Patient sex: M
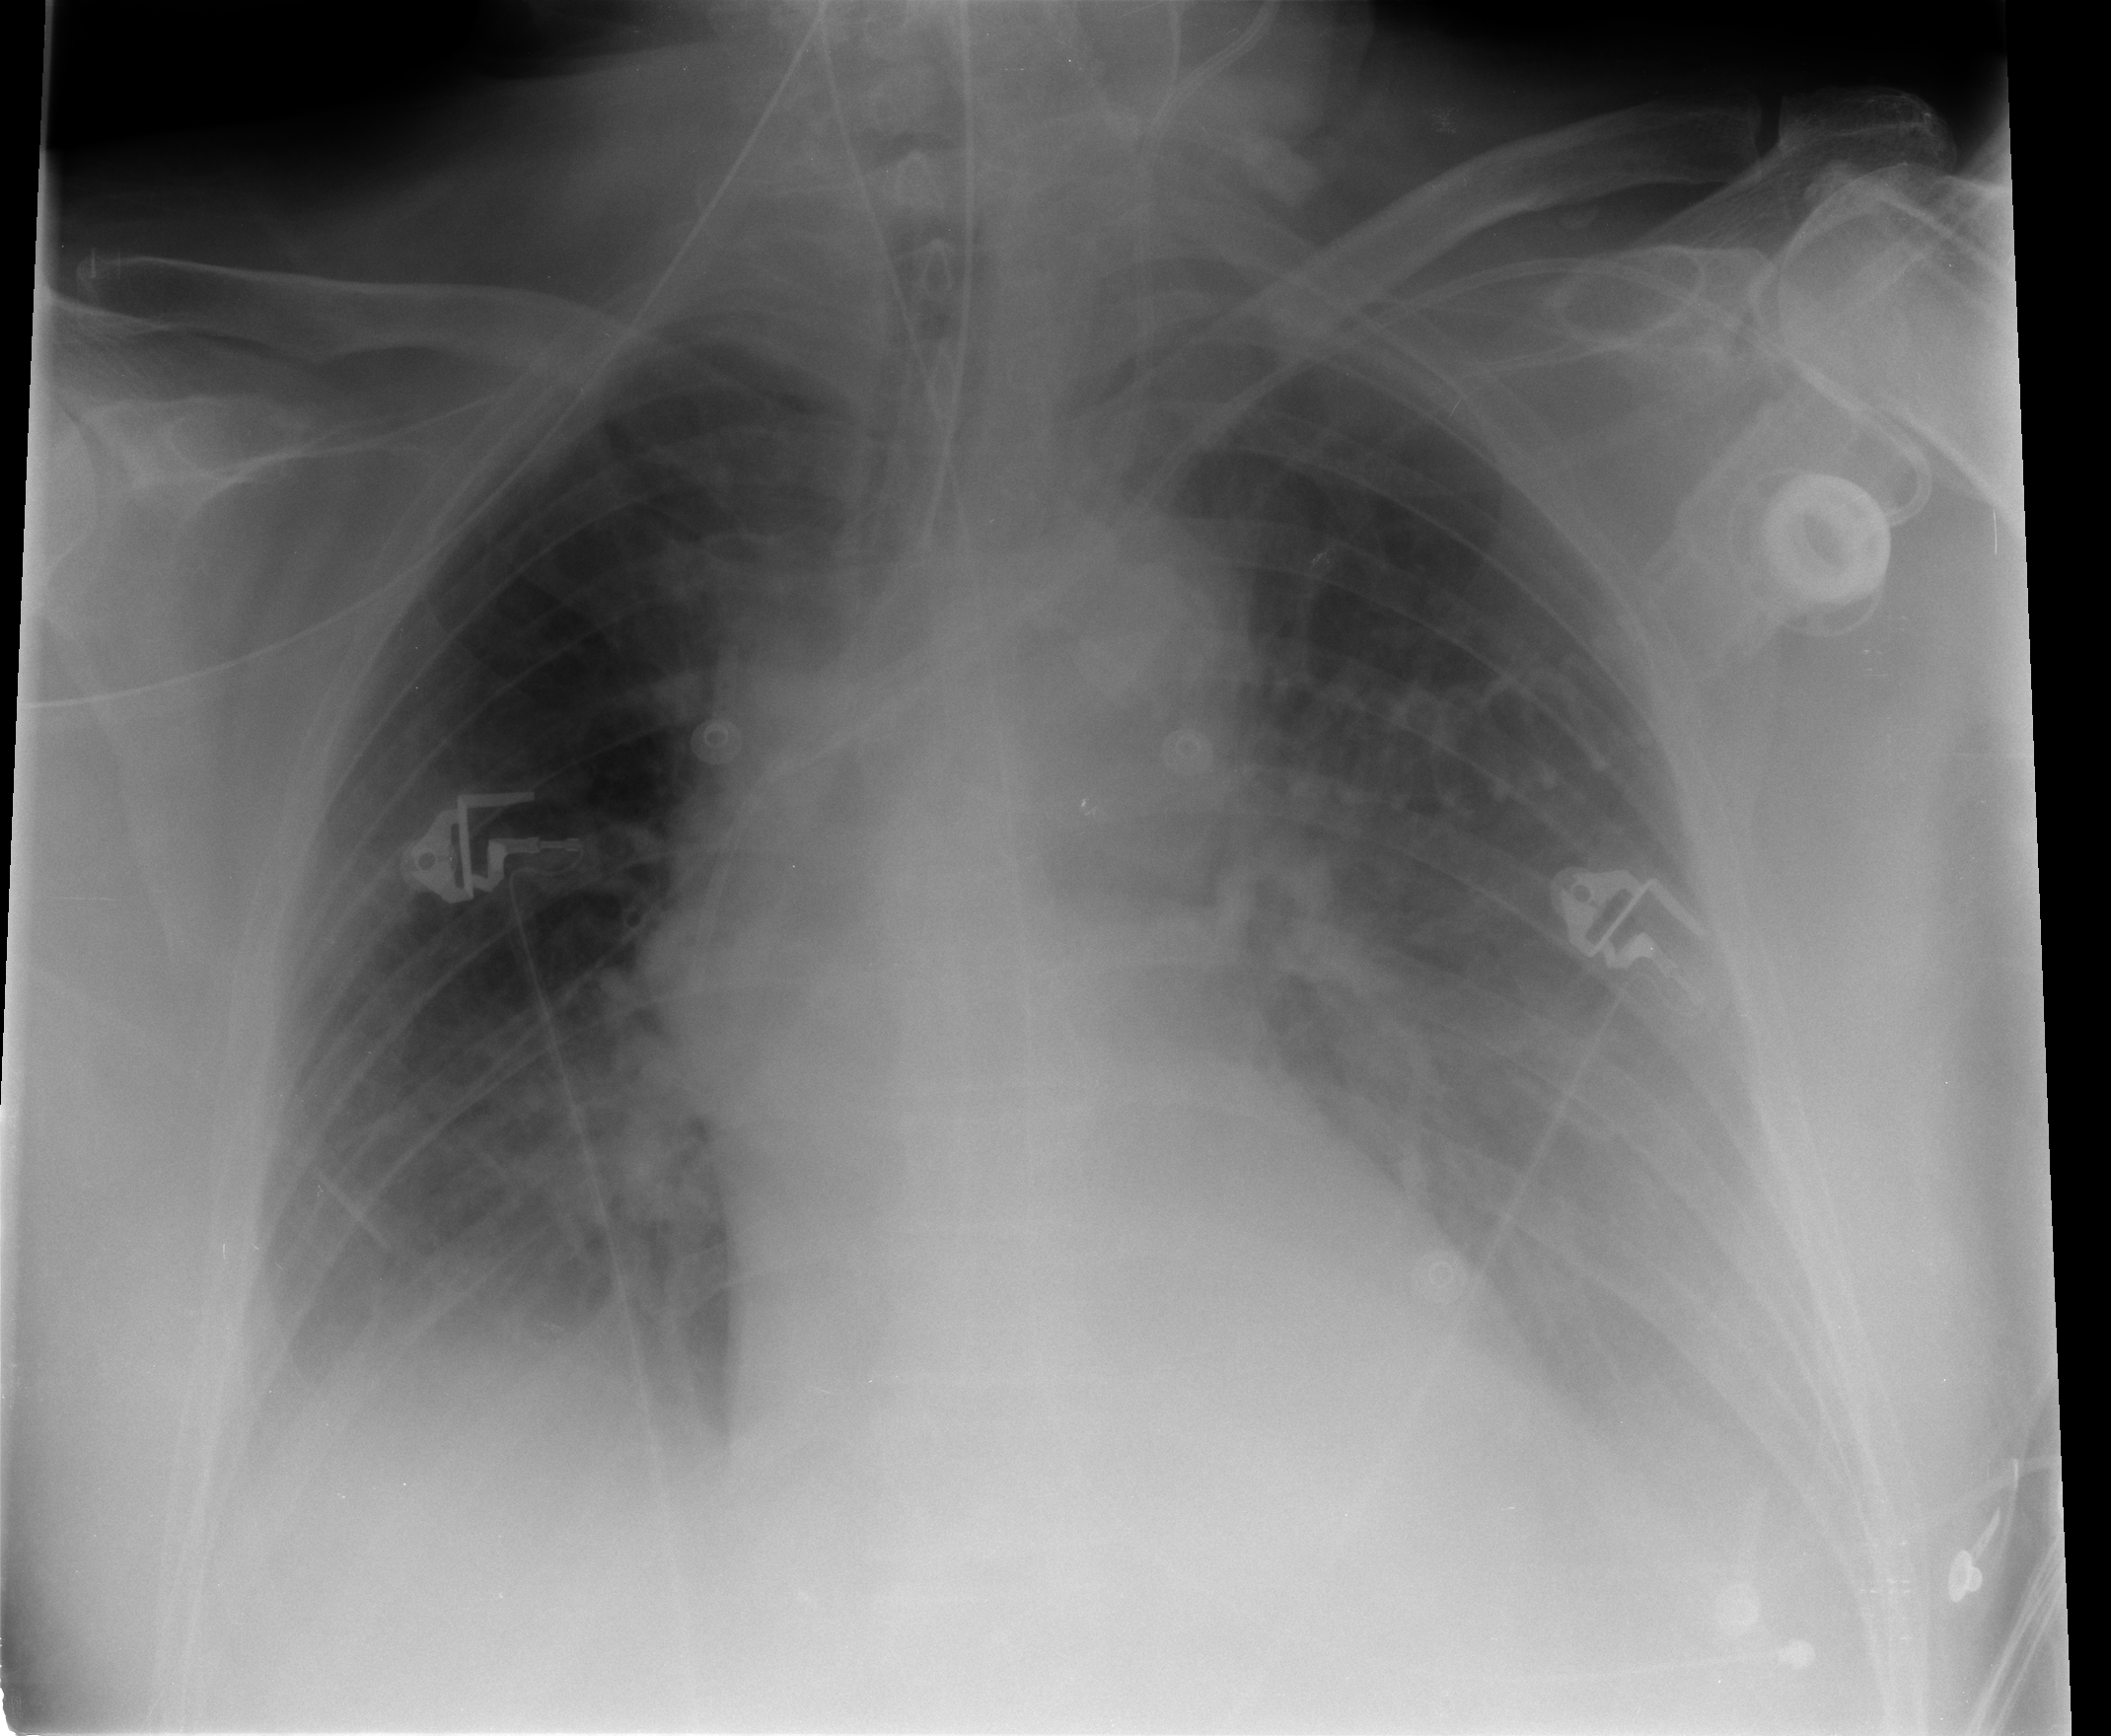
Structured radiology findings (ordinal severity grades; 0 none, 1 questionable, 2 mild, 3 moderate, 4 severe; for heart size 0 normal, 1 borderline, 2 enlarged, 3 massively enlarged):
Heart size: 0
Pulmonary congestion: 2
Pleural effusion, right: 2
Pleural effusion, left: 3
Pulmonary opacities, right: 1
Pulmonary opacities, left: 2
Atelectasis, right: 2
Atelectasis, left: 2